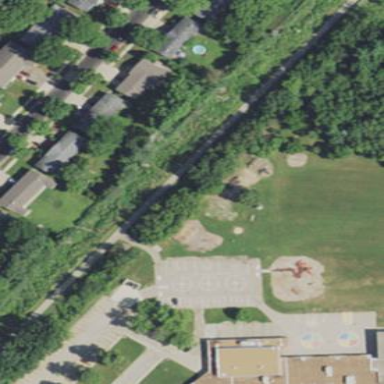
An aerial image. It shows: Playground area for leisure activities on the land.